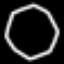
Label: octagon